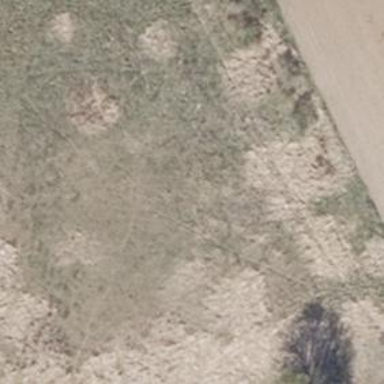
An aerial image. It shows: Area covered with grass.